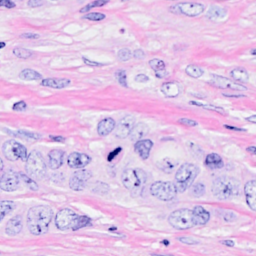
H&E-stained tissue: Breast